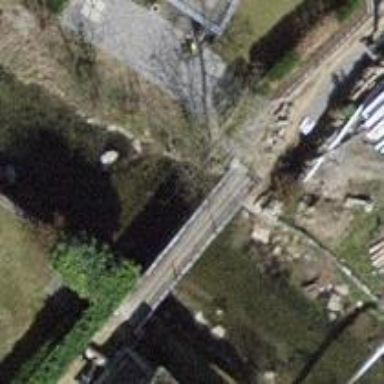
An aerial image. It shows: Footway bridge.